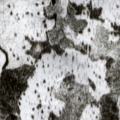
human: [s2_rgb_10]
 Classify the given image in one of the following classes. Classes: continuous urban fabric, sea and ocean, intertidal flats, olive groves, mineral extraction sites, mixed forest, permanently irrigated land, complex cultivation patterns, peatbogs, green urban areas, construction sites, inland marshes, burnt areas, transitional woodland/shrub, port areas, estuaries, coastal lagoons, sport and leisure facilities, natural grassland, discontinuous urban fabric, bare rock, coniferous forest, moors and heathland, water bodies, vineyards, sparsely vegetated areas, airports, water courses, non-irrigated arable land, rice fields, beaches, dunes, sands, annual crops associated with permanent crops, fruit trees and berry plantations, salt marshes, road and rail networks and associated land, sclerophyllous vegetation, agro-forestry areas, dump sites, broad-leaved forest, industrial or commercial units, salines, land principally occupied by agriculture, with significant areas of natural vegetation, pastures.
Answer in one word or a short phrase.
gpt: coniferous forest, mixed forest, transitional woodland/shrub